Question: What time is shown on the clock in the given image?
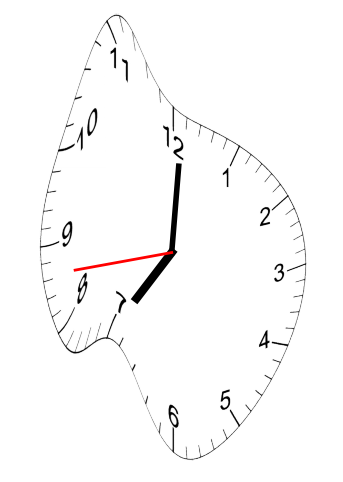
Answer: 07:00:43